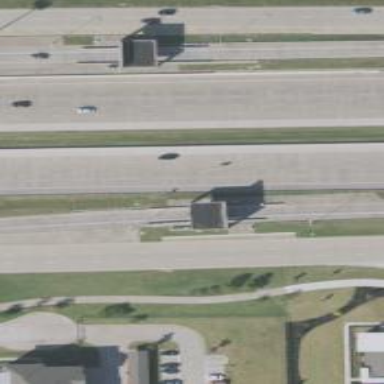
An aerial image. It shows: Toll gantry on the road.